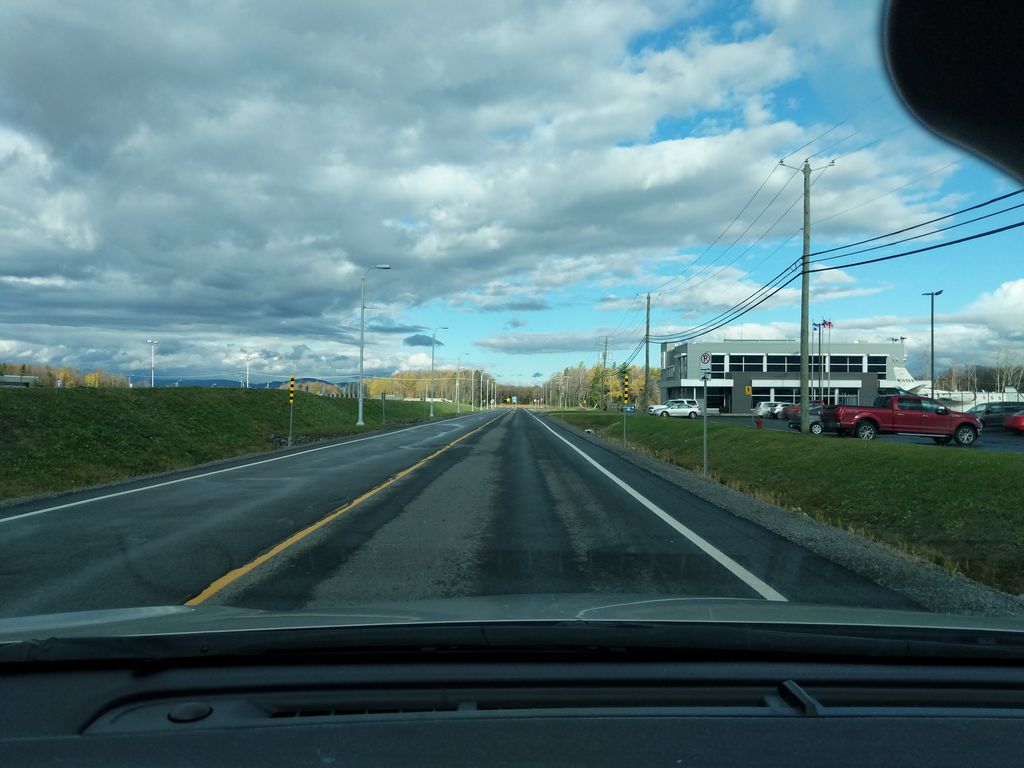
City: quebec_city